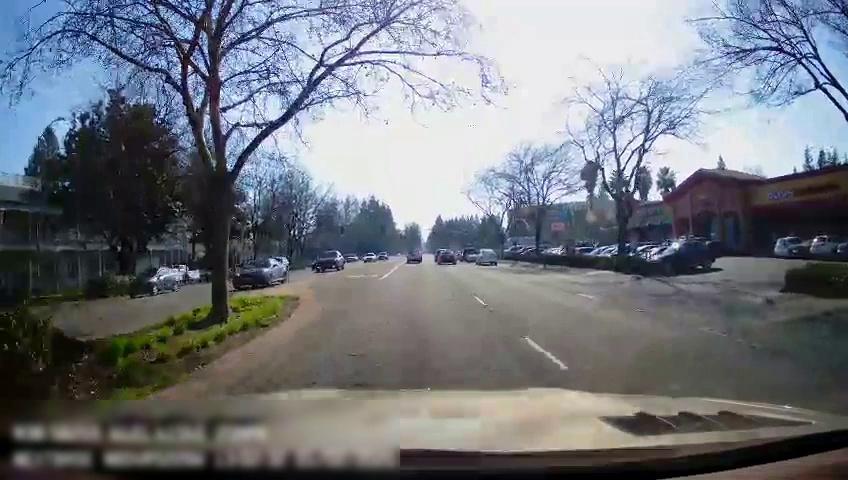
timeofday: Day
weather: Sunny
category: Drivable Space
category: Vehicles | SUV
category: Vehicles | SUV
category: Vehicles | Car
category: Vehicles | Car
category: Vehicles | Car
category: Vehicles | Car
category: Vehicles | SUV
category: Vehicles | Car
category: Vehicles | Car
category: Vehicles | SUV
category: Vehicles | Car
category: Vehicles | Car
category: Vehicles | Truck
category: Vehicles | SUV
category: Vehicles | Car
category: Vehicles | Car
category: Vehicles | SUV
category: Vehicles | Car
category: Vehicles | Car
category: Vehicles | Car
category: Vehicles | Car
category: Vehicles | Car
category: Lanes | Current Lane
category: Lanes | Alternate Lane
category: Lanes | Current Lane